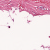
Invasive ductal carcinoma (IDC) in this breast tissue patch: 0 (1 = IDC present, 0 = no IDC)